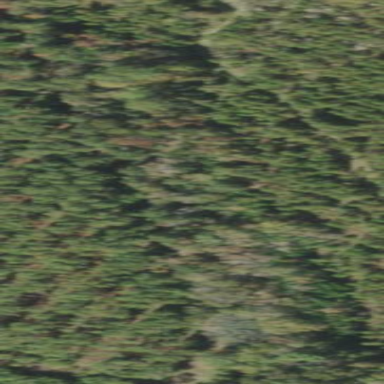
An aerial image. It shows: Mixed woodland with various types of leaves.